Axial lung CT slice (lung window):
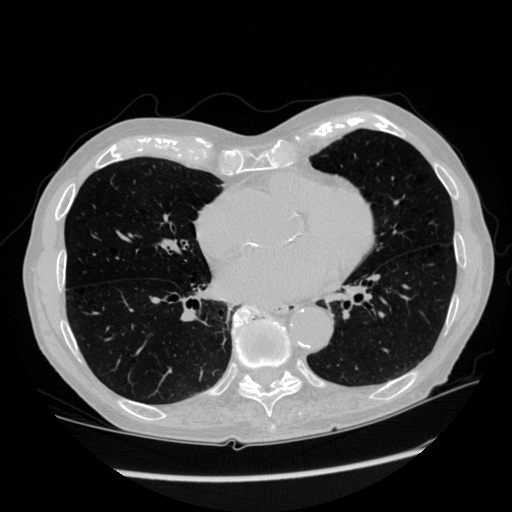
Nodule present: no